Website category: university
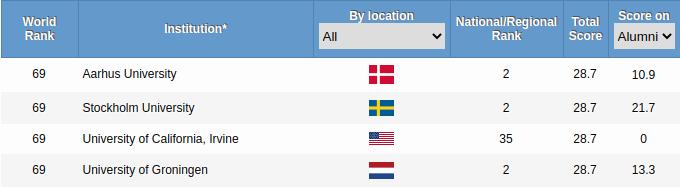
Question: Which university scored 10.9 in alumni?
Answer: Aarhus University

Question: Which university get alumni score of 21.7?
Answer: Stockholm University

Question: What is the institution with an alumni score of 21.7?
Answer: Stockholm University

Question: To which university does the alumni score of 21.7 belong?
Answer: Stockholm University

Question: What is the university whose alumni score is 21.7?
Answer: Stockholm University

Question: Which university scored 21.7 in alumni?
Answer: Stockholm University

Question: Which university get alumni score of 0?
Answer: University of California, Irvine

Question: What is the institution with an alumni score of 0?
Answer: University of California, Irvine

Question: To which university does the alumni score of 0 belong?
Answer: University of California, Irvine

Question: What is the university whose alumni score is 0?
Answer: University of California, Irvine

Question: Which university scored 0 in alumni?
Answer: University of California, Irvine

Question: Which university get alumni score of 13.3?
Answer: University of Groningen

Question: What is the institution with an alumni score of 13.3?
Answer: University of Groningen

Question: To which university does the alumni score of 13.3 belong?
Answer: University of Groningen

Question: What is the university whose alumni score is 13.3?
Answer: University of Groningen

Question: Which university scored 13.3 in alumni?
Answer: University of Groningen